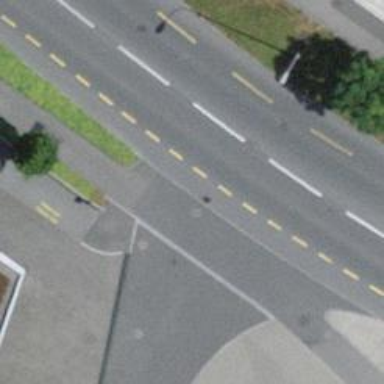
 and there is asphalt sidewalk on the left side."